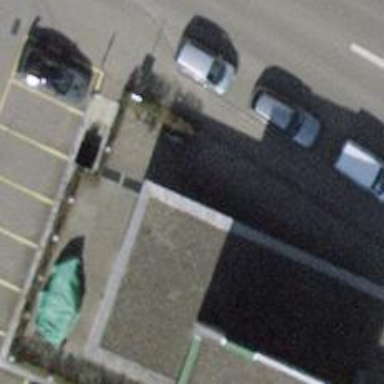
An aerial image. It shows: Restaurant.